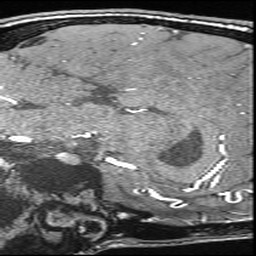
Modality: angio
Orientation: sagittal
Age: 29
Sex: female
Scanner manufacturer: siemens
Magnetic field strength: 3 T
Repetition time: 0.021 s
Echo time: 0.00342 s